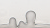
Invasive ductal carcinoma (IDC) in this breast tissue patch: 0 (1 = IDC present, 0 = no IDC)